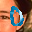
Label: 0